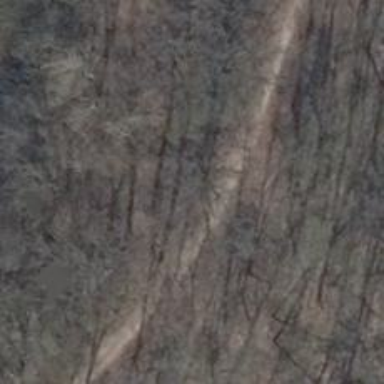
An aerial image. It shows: Track with compacted grade 2 surface.